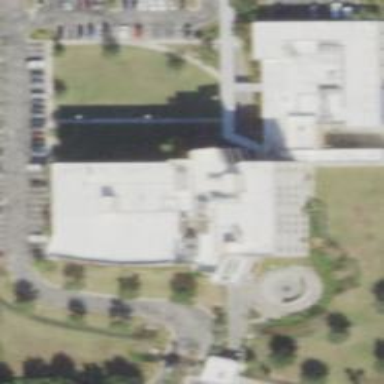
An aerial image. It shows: Government office.